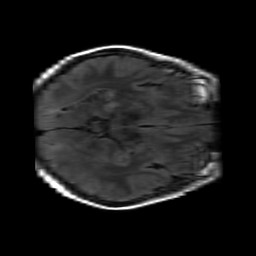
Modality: FLAIR
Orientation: axial
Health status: ill
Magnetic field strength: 3 T